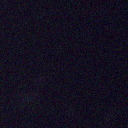
Screen state: off